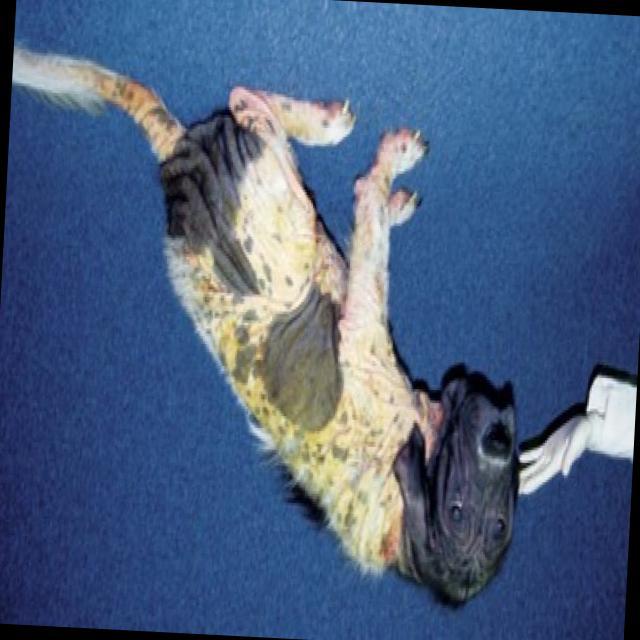
Canine fungal skin infection — characterized by alopecia, scaling, crusting, and circular lesions. Common agents include Malassezia and Candida species.